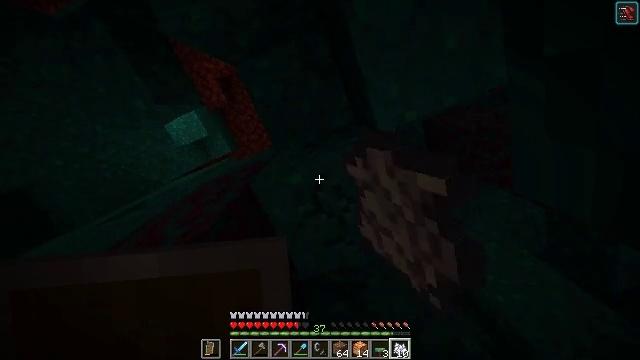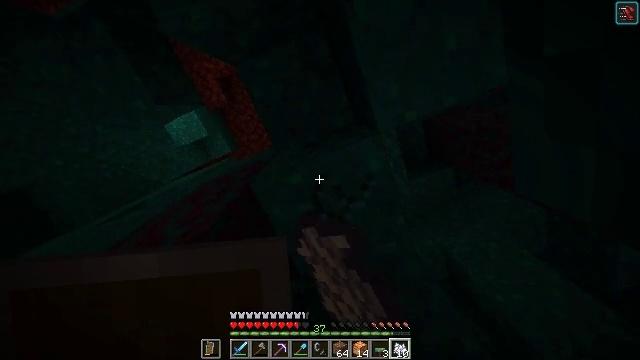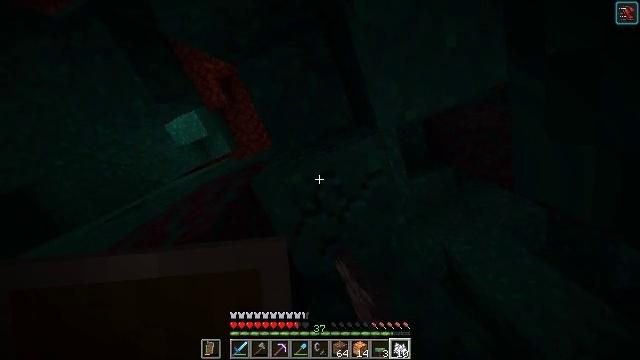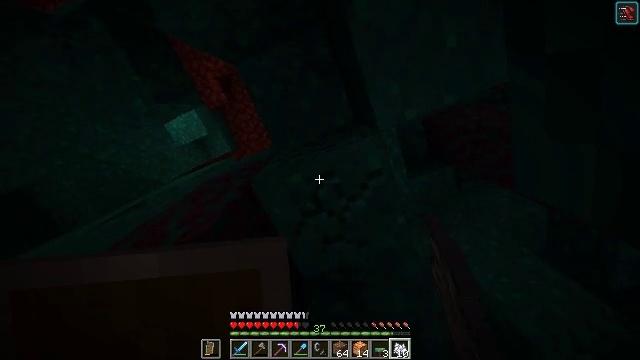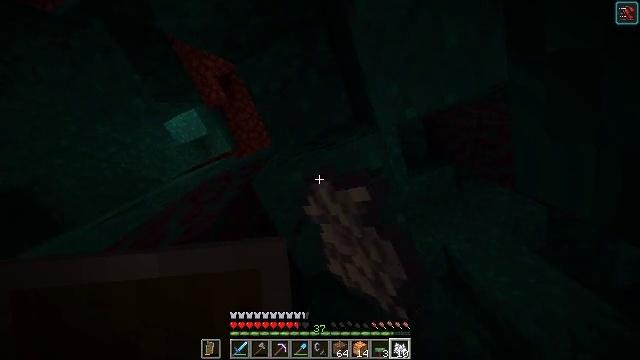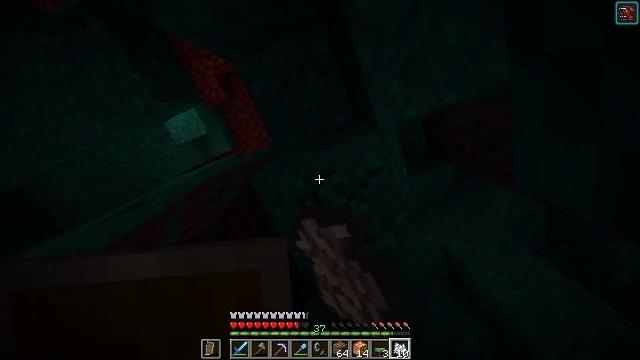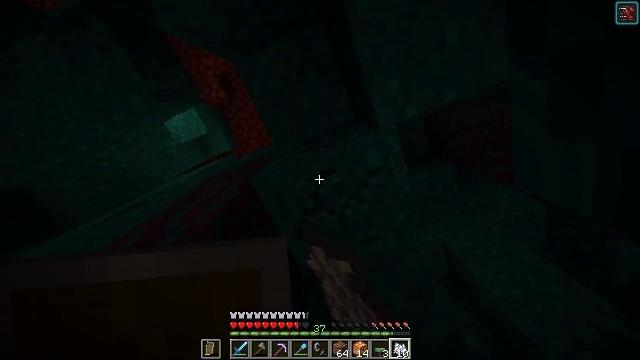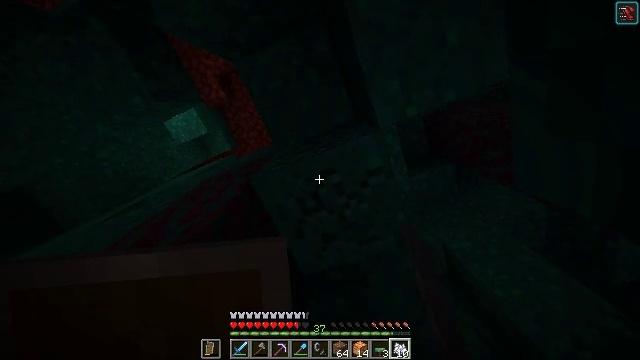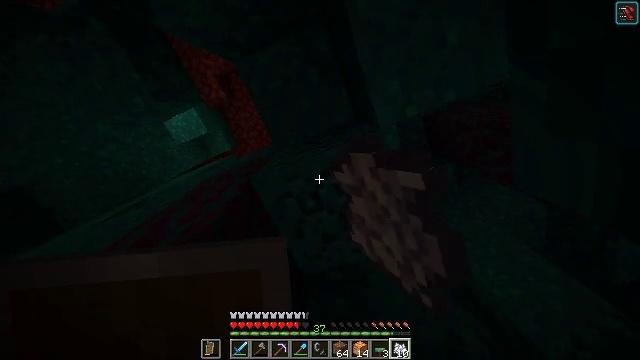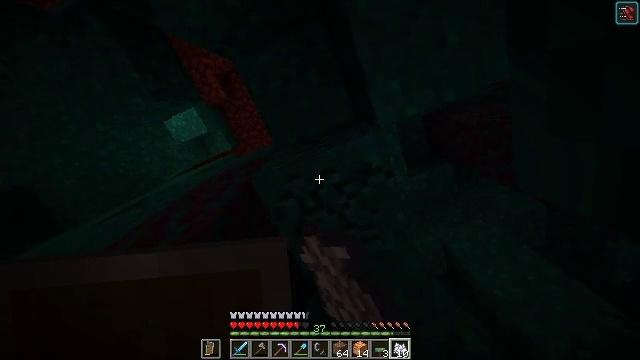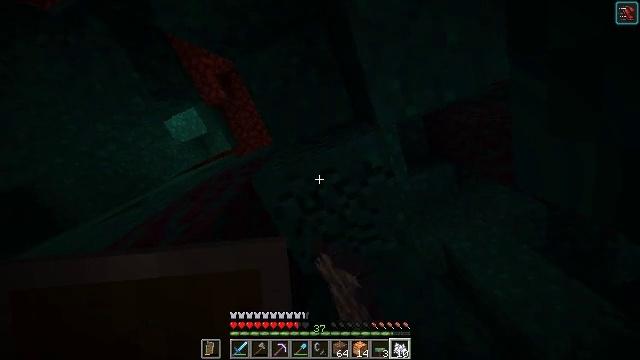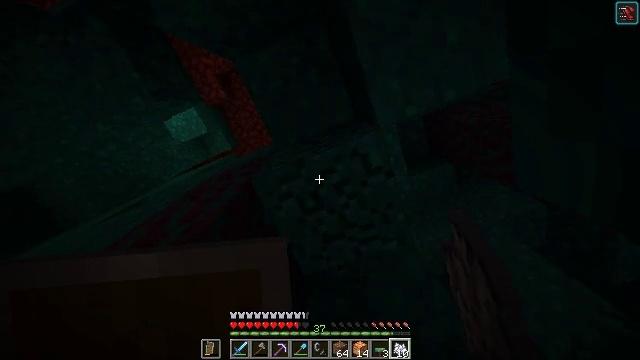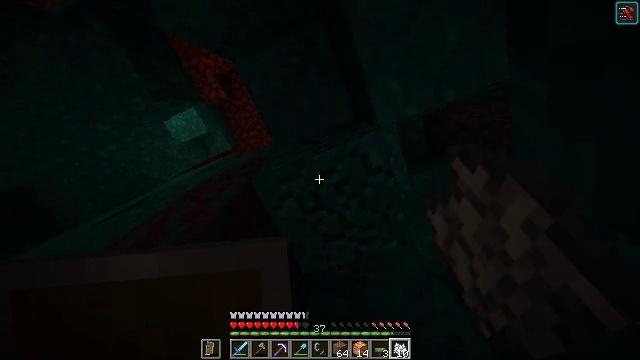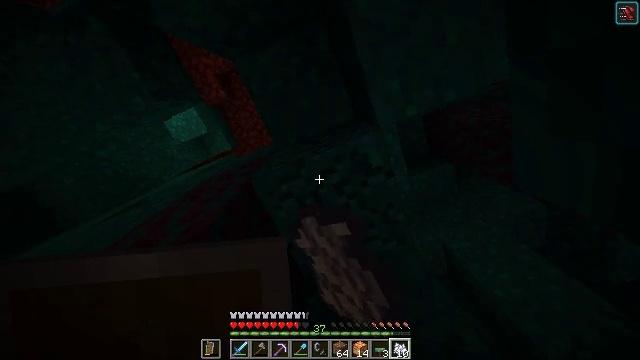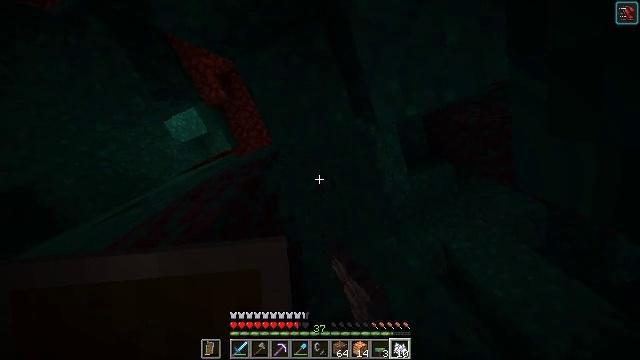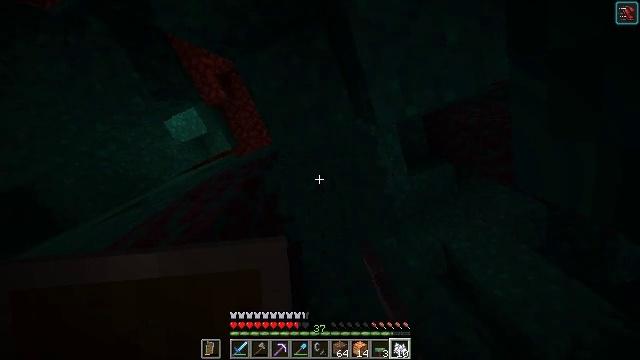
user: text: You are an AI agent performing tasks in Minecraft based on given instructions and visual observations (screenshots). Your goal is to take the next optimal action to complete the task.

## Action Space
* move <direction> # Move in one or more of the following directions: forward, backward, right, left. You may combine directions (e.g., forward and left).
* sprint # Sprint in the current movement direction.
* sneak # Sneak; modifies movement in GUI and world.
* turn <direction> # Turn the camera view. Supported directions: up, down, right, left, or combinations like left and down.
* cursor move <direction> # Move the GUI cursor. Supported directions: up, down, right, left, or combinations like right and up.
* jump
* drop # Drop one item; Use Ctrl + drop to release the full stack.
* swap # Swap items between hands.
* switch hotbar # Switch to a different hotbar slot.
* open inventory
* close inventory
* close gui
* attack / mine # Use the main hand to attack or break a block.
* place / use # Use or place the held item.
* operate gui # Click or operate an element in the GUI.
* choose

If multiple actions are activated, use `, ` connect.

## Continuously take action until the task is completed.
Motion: motion action
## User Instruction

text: Harvest the warped wart block in the Nether.
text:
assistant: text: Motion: attack / mine
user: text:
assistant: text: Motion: attack / mine
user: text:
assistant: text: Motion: attack / mine
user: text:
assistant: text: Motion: attack / mine
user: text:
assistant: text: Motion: attack / mine
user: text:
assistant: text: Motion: attack / mine
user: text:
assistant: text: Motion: attack / mine
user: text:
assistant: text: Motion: attack / mine
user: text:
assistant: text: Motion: attack / mine
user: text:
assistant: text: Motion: attack / mine
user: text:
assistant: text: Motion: attack / mine
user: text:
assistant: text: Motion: attack / mine
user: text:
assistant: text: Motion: attack / mine
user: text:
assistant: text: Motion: attack / mine
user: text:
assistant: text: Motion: attack / mine
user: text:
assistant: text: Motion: attack / mine
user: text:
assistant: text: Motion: attack / mine
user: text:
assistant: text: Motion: move left, attack / mine
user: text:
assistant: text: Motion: attack / mine